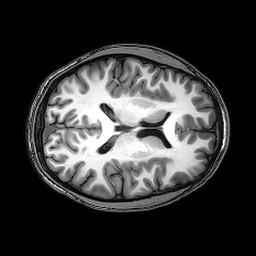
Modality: T1w
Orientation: axial
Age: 20
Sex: male
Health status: healthy
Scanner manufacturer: philips
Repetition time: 0.008234 s
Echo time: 0.00377 s